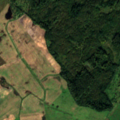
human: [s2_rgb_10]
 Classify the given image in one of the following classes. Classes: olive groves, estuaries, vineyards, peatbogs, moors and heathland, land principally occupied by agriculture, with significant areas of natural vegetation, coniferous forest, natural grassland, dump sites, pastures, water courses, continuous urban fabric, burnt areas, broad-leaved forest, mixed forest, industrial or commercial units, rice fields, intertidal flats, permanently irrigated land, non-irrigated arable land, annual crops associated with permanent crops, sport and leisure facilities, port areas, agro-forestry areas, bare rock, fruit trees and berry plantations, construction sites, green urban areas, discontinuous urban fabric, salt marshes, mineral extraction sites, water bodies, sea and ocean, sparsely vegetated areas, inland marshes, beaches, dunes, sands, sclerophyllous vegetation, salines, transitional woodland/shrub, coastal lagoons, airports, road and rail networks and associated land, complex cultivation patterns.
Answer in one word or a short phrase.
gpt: non-irrigated arable land, coniferous forest, mixed forest, transitional woodland/shrub